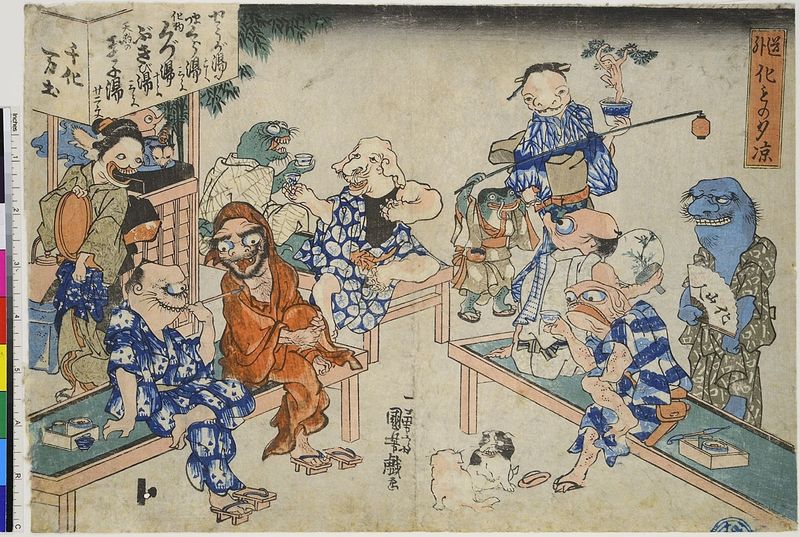
Titel: Komische Darstellung - Ungeheuer genießen die Abendkühle
Künstler: Utagawa Kuniyoshi
Standort: Hamburg
Institution: Museum für Kunst und Gewerbe Hamburg
Schlagwörter: tiere, schräg, holzschnitt, japan, karikatur, japonismus, surrealismus, asien, druckgraphik, druckgrafik, hässlich, gestalten, chinesisch, china, fisch, verwandlung, fabelwesen, bizarr, zeit, ungeheuer, farbholzschnitt, monster, fabeltier, fabeltiere, zwitterwesen, bonsai, monstrum, edo, teestunde, reproduktionen, druckerzeugnisse, phänomene